Question: I have a button in form1 that opens form2. I do this using 'frm2.show()'. It works totally fine for the first time that I open frm2, but when I close frm2 and click on the button in frm1 to open frm2 again, I get this error:

Can someone tell me how to solve it?
I have a module where I have my database connection and my declaration for the forms:
'''
Public frmGame As New Game
Public frmPlay As New Play
Public frmFinish As New GameFinish
Public frmLogin As New Login
Public frmManage As New Manage
Public frmInsert As New Toevoegen
'''
Where I open the form is just when I click on a button in form1.
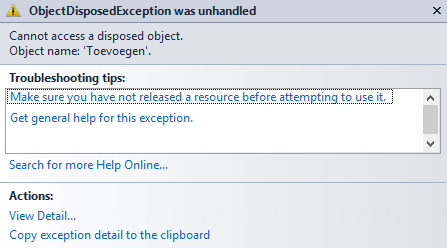
Answer: Sounds to me like you are Close()ing frm2. Closing a form should dispose it and release its resources, so you can't simply Show() it again. Instead, you need to create a new instance of the object, like this:
'''
frm2=new Form2()
frm2.Show()
'''
If that doesn't work (perhaps because you don't want to re-initialize the form's data members), you could use Hide(), rather than Close() to temporarily hide the form during your program's execution.
If you need to prevent the form from being closed with the X button, you can do this with a few different methods:
1. The best way to go may be to hide or disable the close button. Read up on This post to get a better idea of how to do that.
2. You can use the FormClosing event, either from inside frm2 or from the main window. Set the Cancel property on the FormClosingEventArgs object that gets passed in. The problem here is that you will need to provide an additional code path to close the form when you actually want it to close. The CloseReason property of the FormClosingEventArgs object should give you a way to handle that properly. Needless to say, this is probably the riskiest way to do things, since you need this window to close when the application shuts down, but you're also intentionally block that from happening.
3. You could catch the FormClosed event in the the form that spawns frm2, then create a new instance of the window. Again, you'll need to provide a code path to allow the window to close when the application shuts down.
In all, method 1 is probably the safest. You can close the window with .Close() when the application shuts down, but the user can't close it with the X button.